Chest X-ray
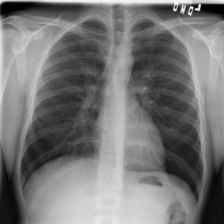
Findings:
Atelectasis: negative
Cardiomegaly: negative
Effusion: negative
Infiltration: negative
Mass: negative
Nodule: negative
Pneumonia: negative
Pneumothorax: negative
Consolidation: negative
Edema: negative
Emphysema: negative
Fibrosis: negative
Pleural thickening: negative
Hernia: negative